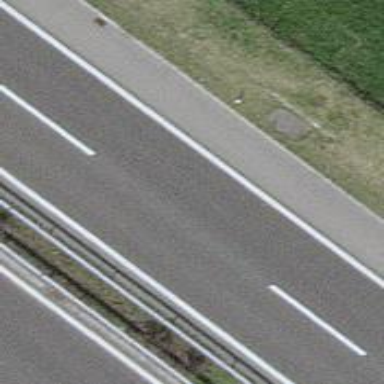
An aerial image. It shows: View of motorway.